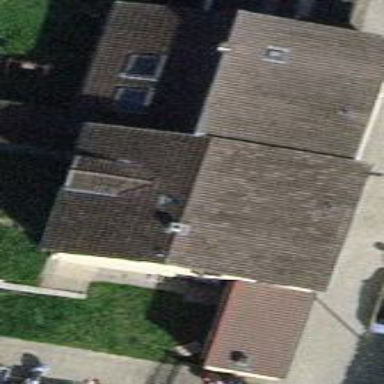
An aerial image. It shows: Semi-detached house.